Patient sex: M
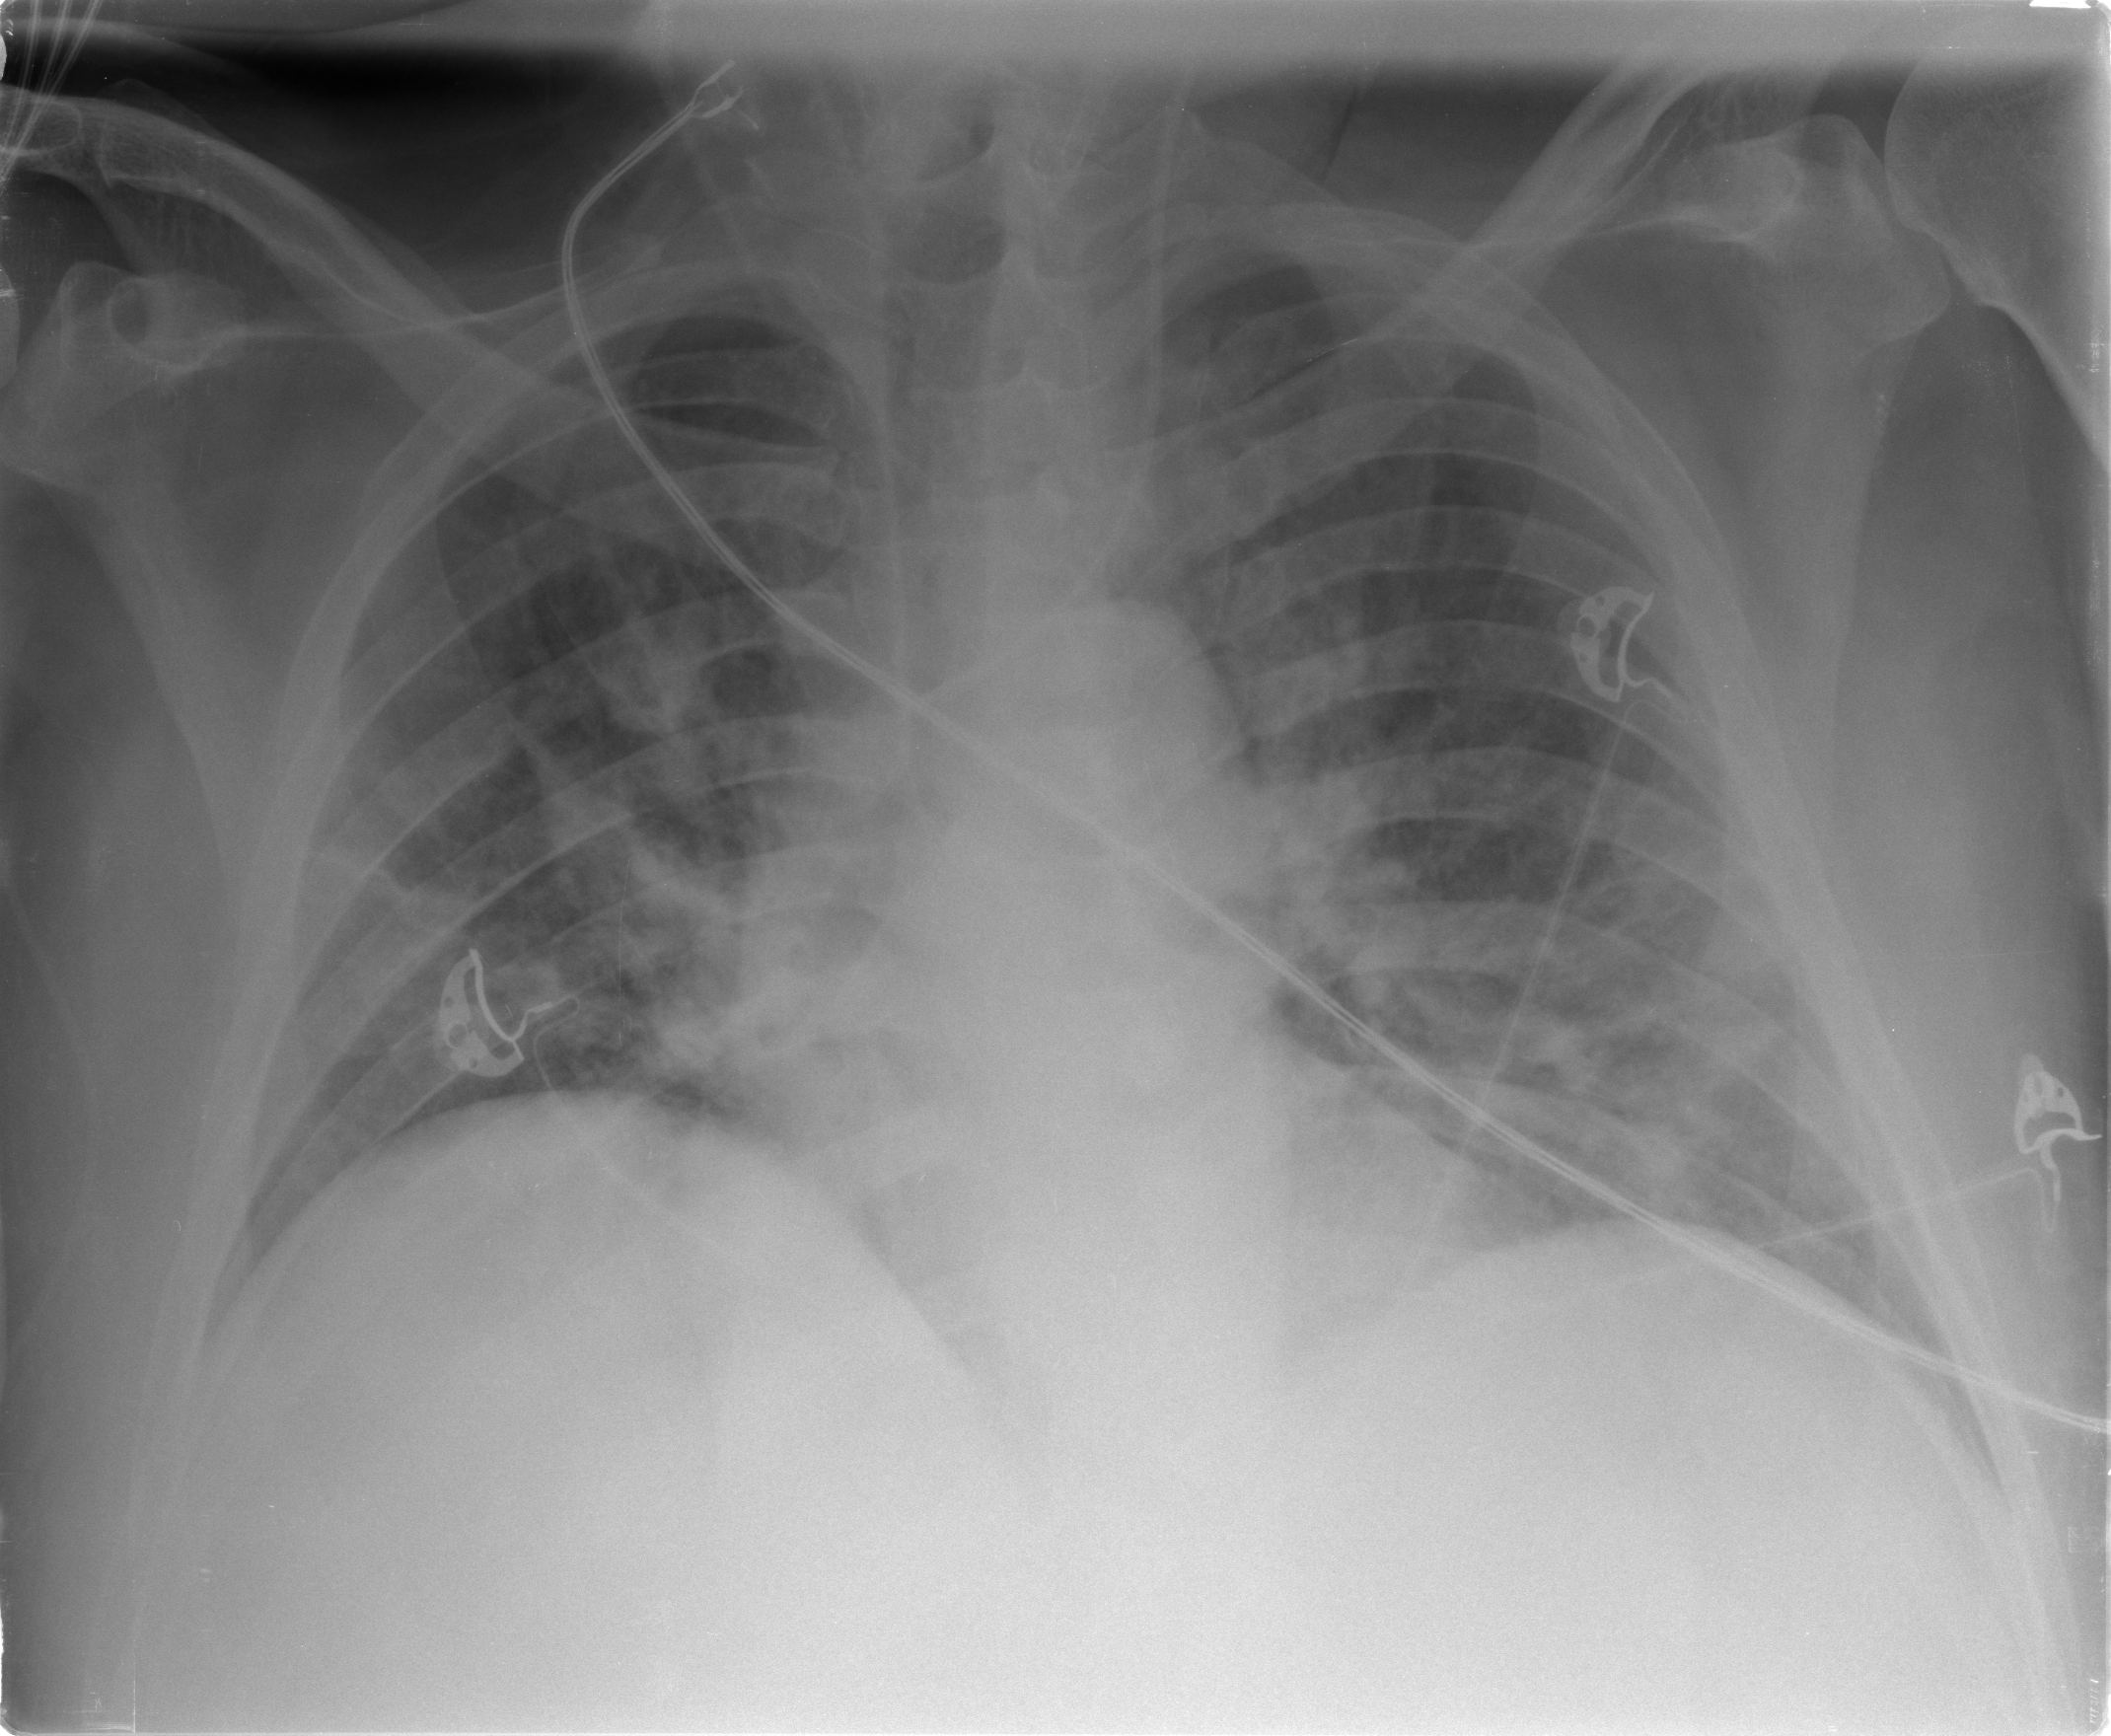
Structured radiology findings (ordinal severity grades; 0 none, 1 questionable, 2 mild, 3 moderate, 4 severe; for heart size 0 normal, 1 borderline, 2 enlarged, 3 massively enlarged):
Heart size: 0
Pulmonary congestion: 2
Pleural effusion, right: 0
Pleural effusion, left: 0
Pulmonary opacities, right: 3
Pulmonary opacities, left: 3
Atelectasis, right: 3
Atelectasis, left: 3